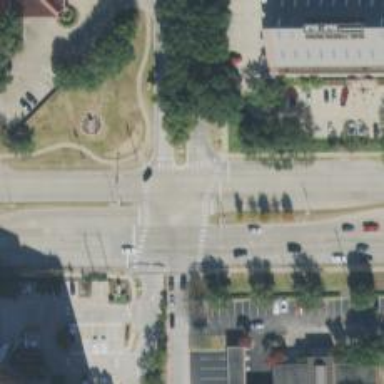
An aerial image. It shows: Tertiary road with separate sidewalk.